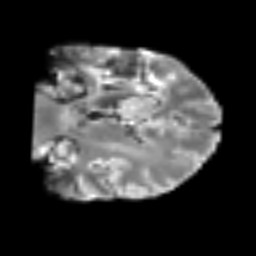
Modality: T2w
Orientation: coronal
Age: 50
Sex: male
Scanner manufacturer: siemens
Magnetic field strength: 3 T
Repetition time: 6.1 s
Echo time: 0.101 s